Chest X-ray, AP view. Patient: 49 years old, sex M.
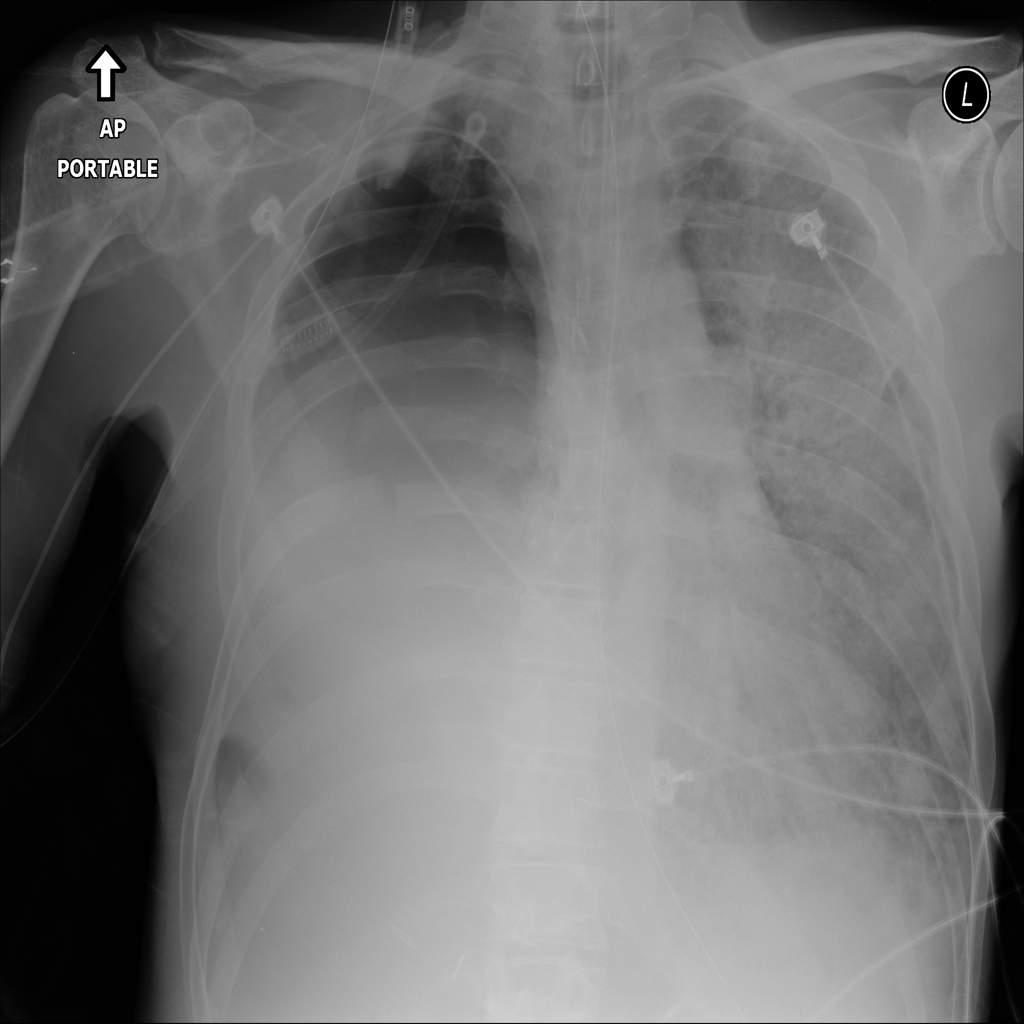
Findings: No Finding